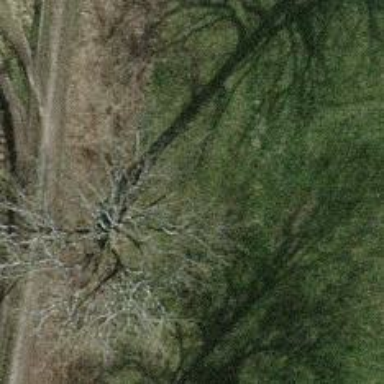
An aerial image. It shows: Single tag "natural: tree."